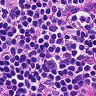
Metastatic tissue present: no